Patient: sex M, age 53
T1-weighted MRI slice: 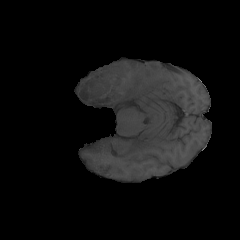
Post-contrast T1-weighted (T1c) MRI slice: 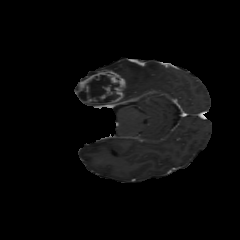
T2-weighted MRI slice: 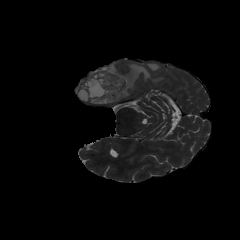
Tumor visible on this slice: yes
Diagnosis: Glioblastoma, IDH-wildtype
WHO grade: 4